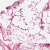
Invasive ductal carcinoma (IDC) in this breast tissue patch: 0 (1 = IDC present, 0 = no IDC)